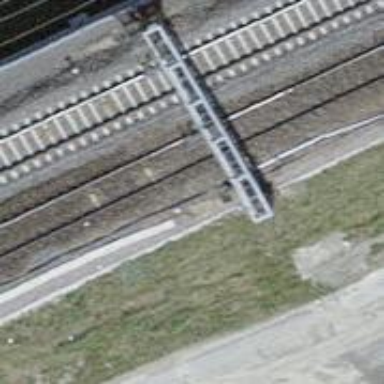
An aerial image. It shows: Single railway track with electrified contact line.